Field crop: maize
Growth stage: 2
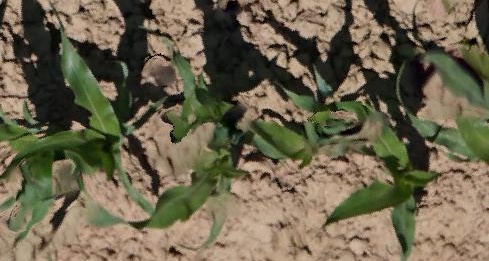
Species: maize